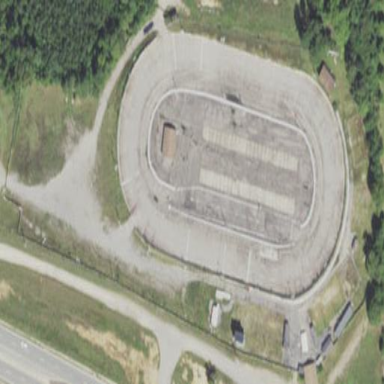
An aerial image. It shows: Motor sport raceway with paved surface.